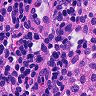
Metastatic tissue present: no